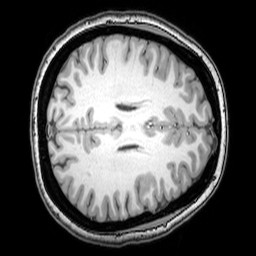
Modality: T1w
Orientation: axial
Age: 22
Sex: female
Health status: healthy
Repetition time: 0.081 s
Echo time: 0.037 s